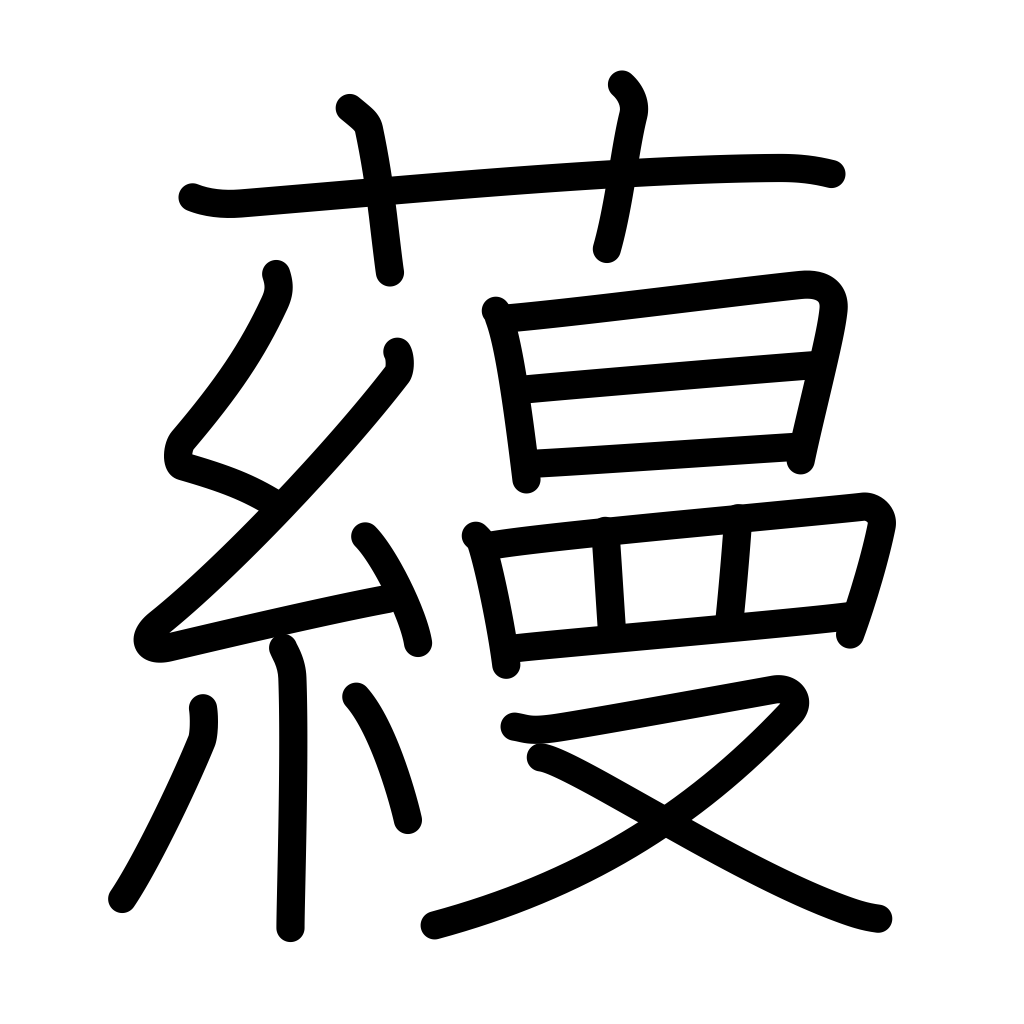
Meaning: surname